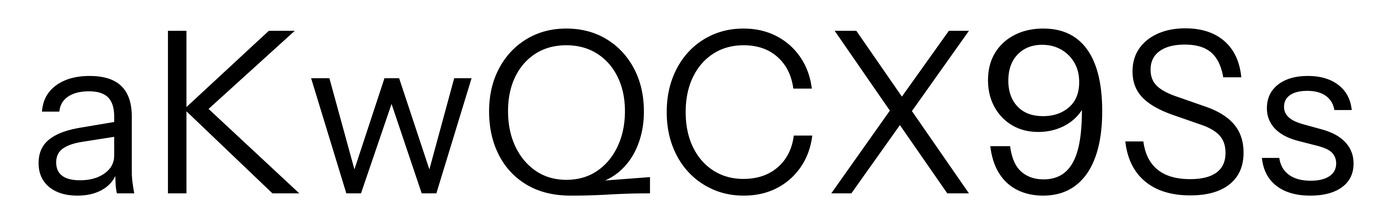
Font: InstrumentSans_Regular